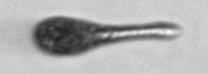
Label: Euglena